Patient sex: F
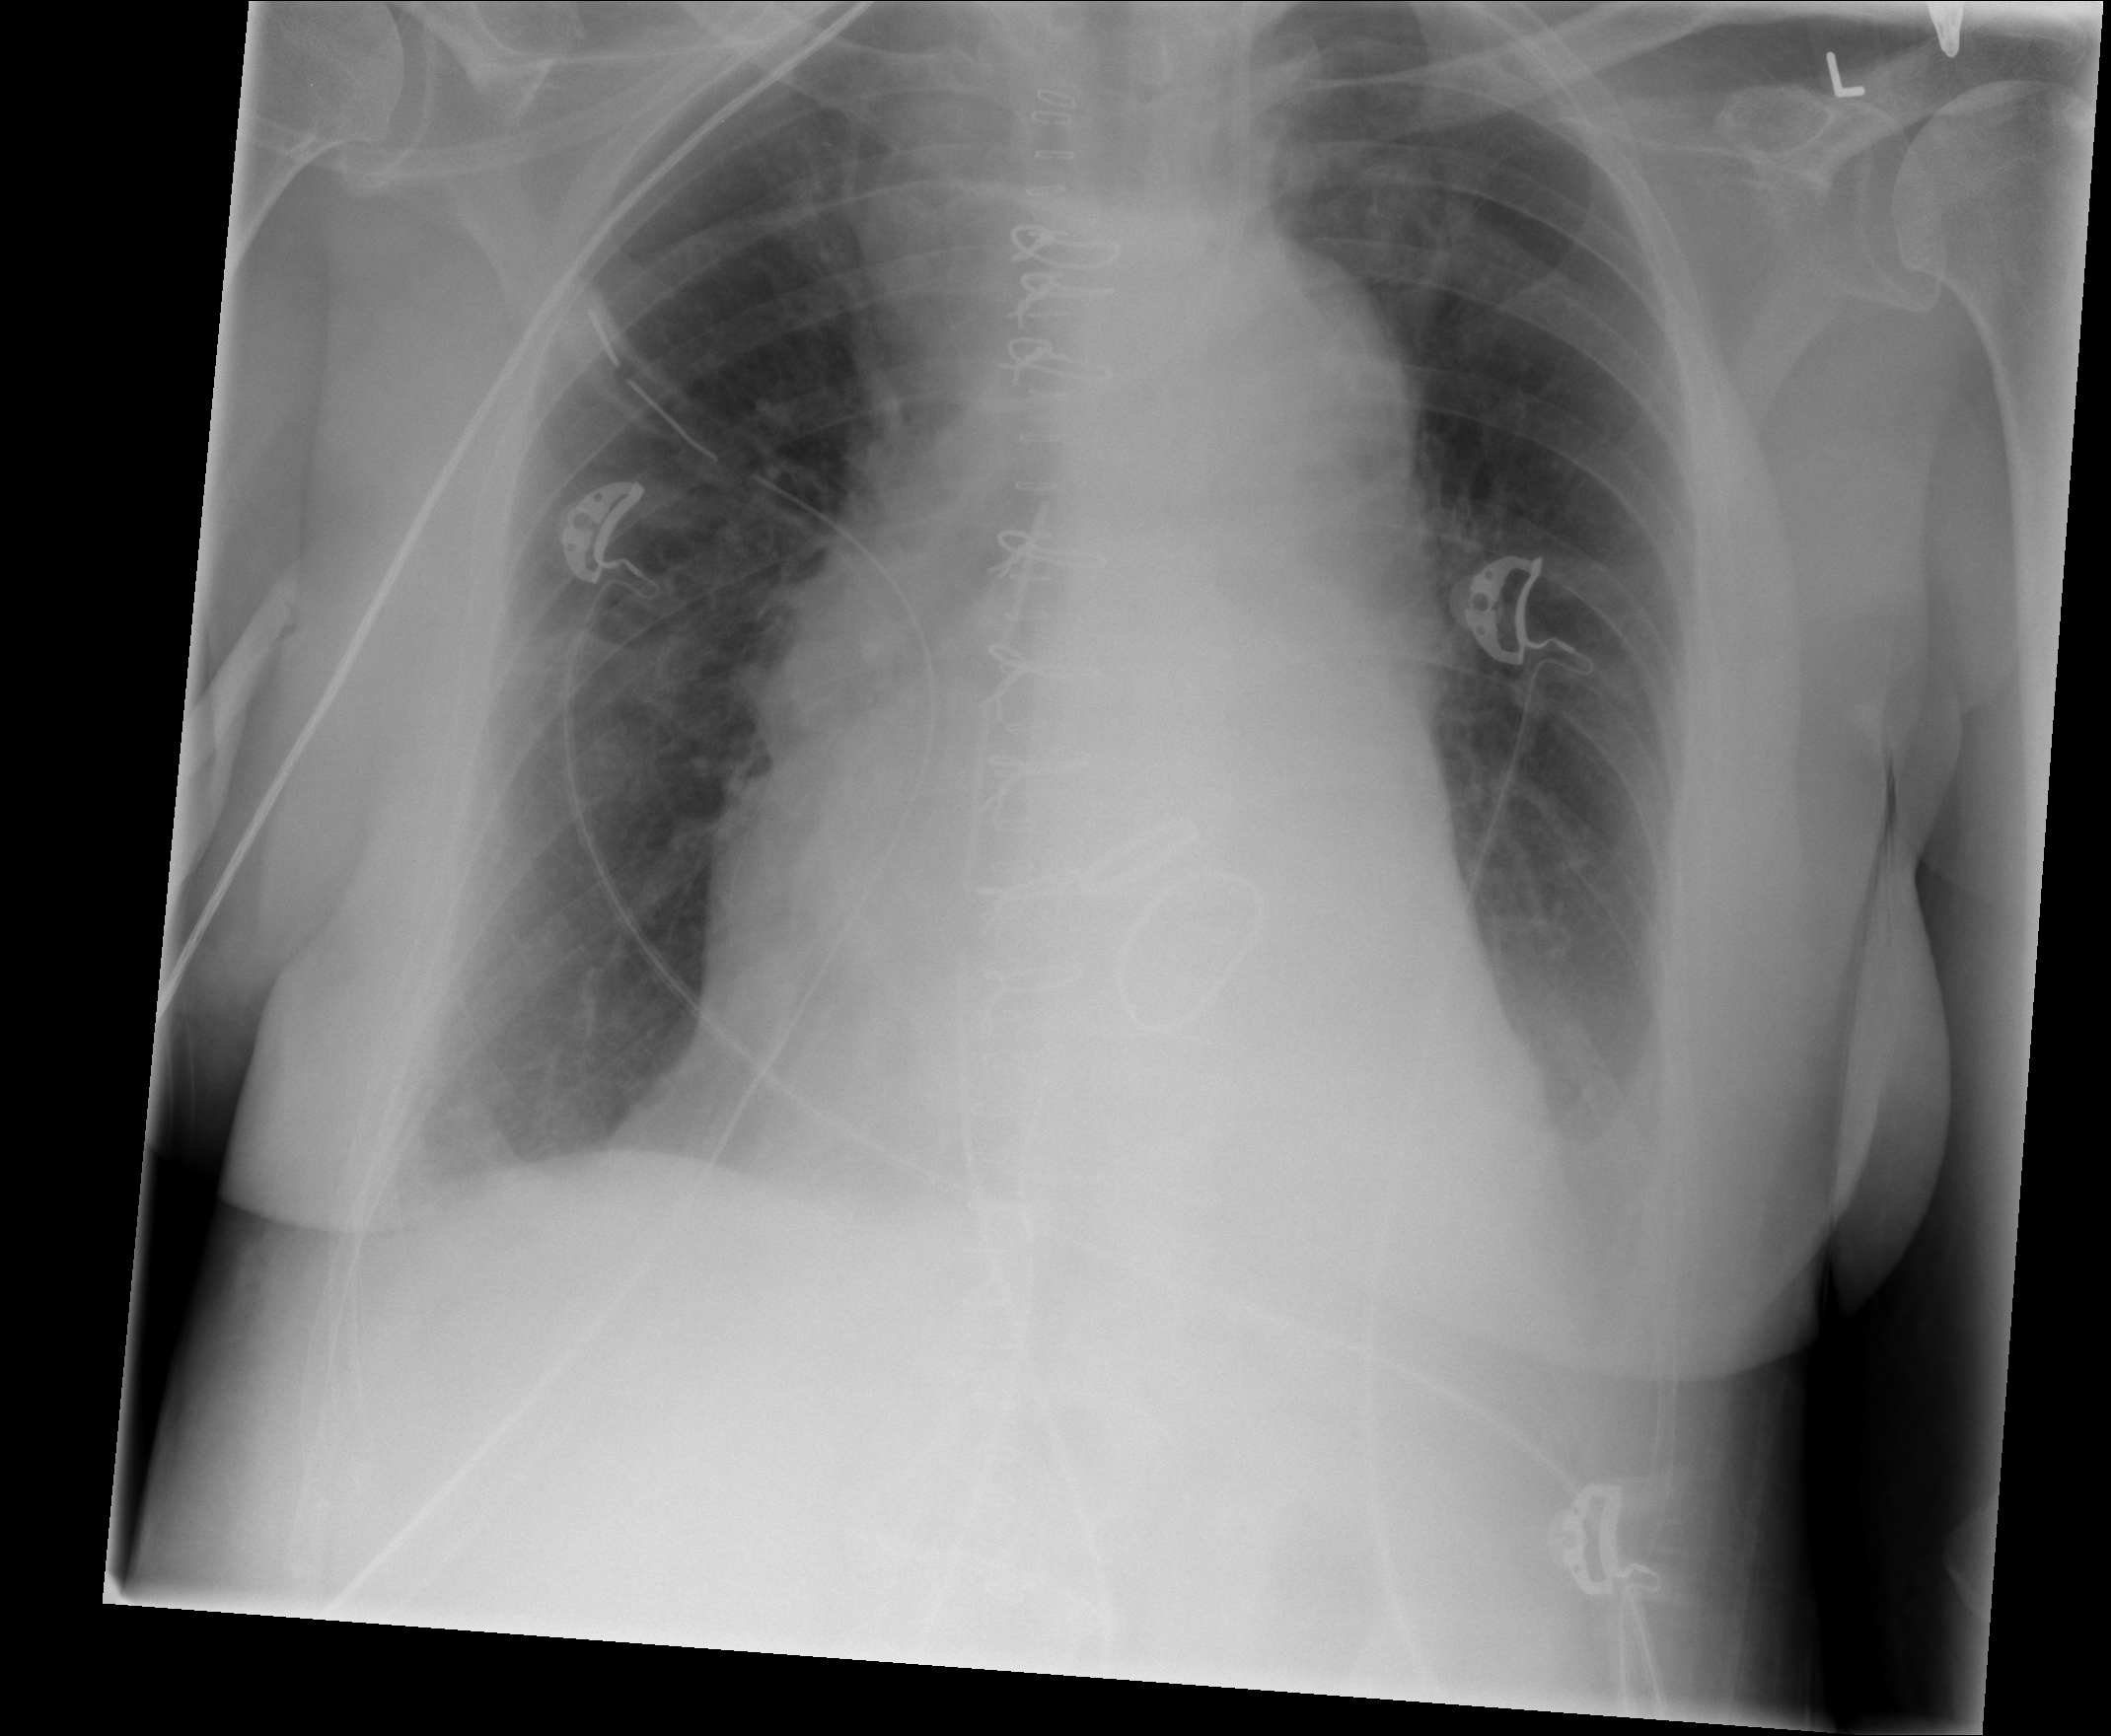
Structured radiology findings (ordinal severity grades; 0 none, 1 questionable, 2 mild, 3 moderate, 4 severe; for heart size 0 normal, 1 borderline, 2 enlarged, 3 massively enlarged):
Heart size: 2
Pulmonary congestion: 0
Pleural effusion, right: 0
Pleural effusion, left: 2
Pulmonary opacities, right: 0
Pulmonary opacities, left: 0
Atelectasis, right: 0
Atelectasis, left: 0